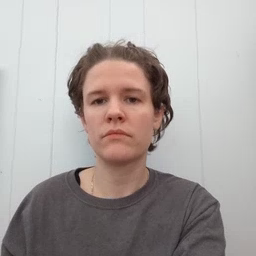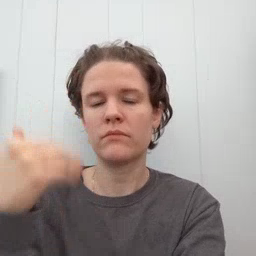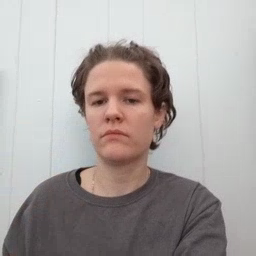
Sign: hungry